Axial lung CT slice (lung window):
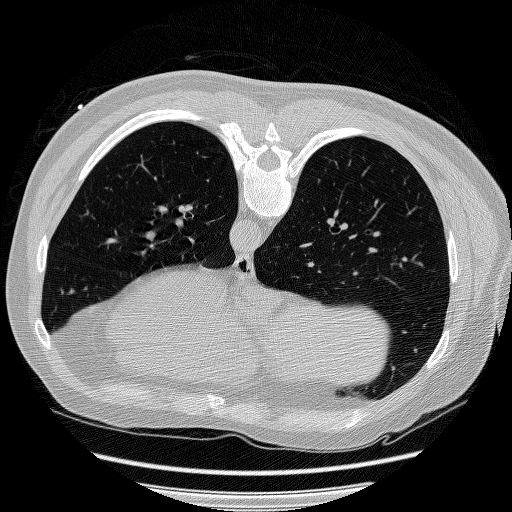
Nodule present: no